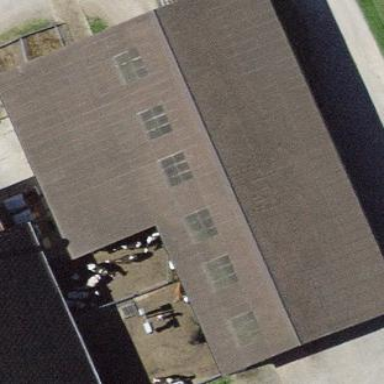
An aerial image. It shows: Barn.